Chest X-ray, PA view. Patient: 59 years old, sex F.
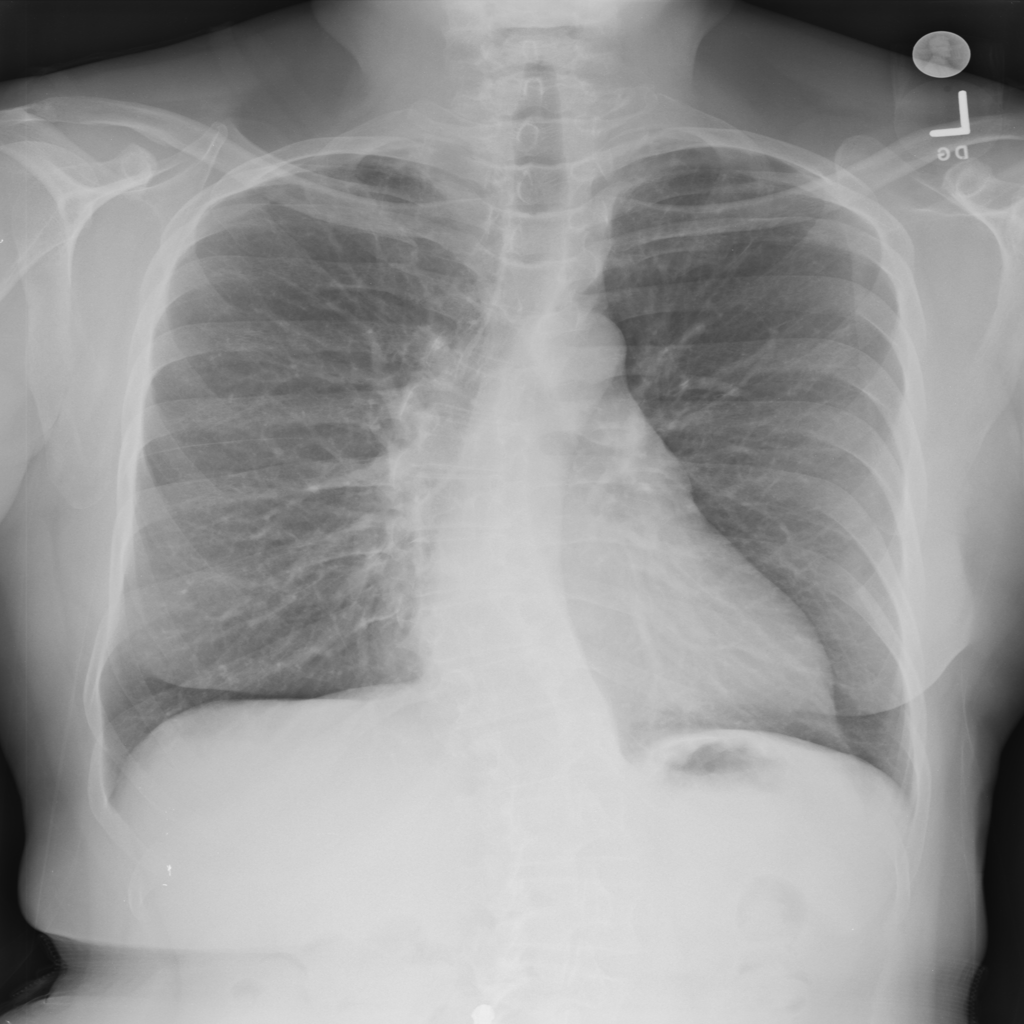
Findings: No Finding